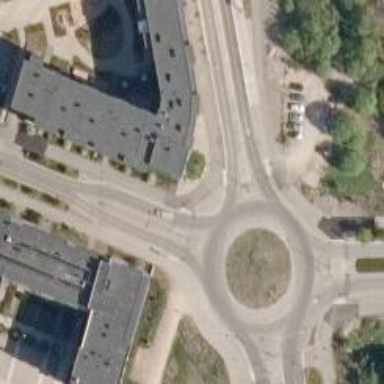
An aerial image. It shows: Tertiary road with asphalt surface leading to roundabout.